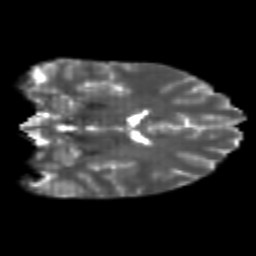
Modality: T2w
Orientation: coronal
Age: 22
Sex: female
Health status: healthy
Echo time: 0.074 s